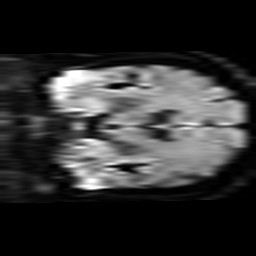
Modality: TRACE
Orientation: coronal
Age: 58
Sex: male
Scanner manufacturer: philips
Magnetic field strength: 3 T
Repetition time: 3.144 s
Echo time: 0.076 s